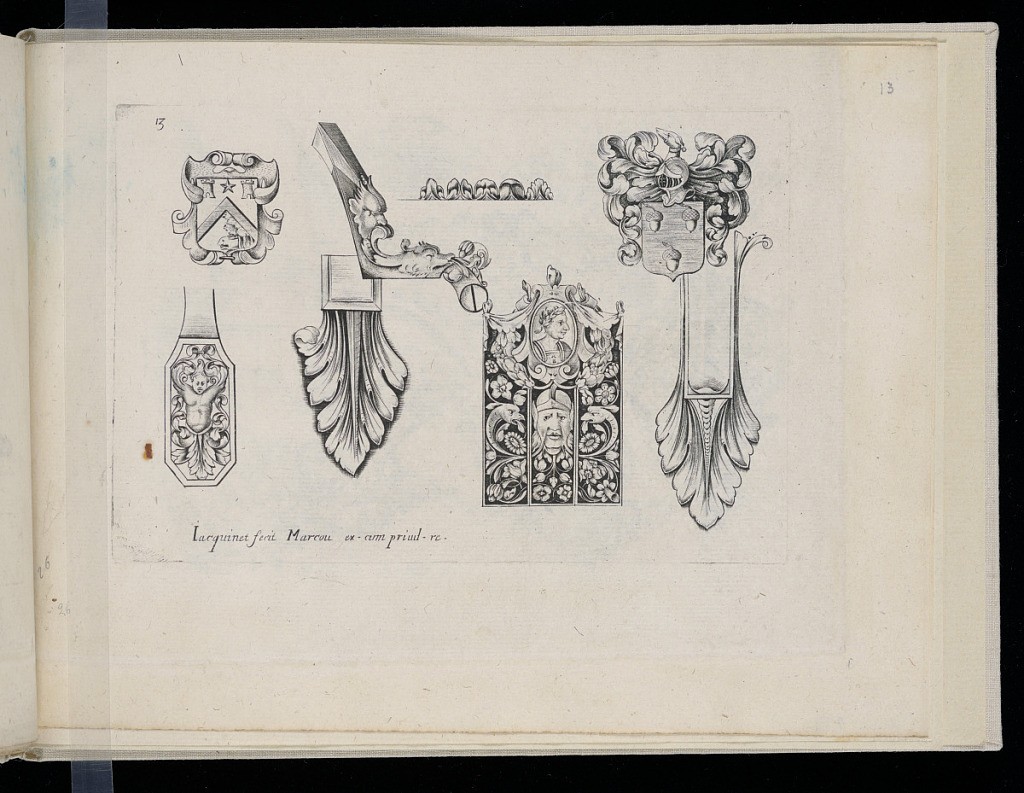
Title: Designs for Gun Parts and Ornament
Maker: François Marcou, French, 1595 – 1660
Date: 1657
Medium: Engraving on laid paper
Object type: Print
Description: Designs for gun parts and ornament decorated with grotesque ornament, fantastical animals, mascarons (masks), oval profile portrait, cartouche, heraldry (coat of arms), helmet, terminal figure, fleurons, flowers, scrolling leaves (rinceaux), and foliate scrolls. The plate is signed and numbered.